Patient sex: M
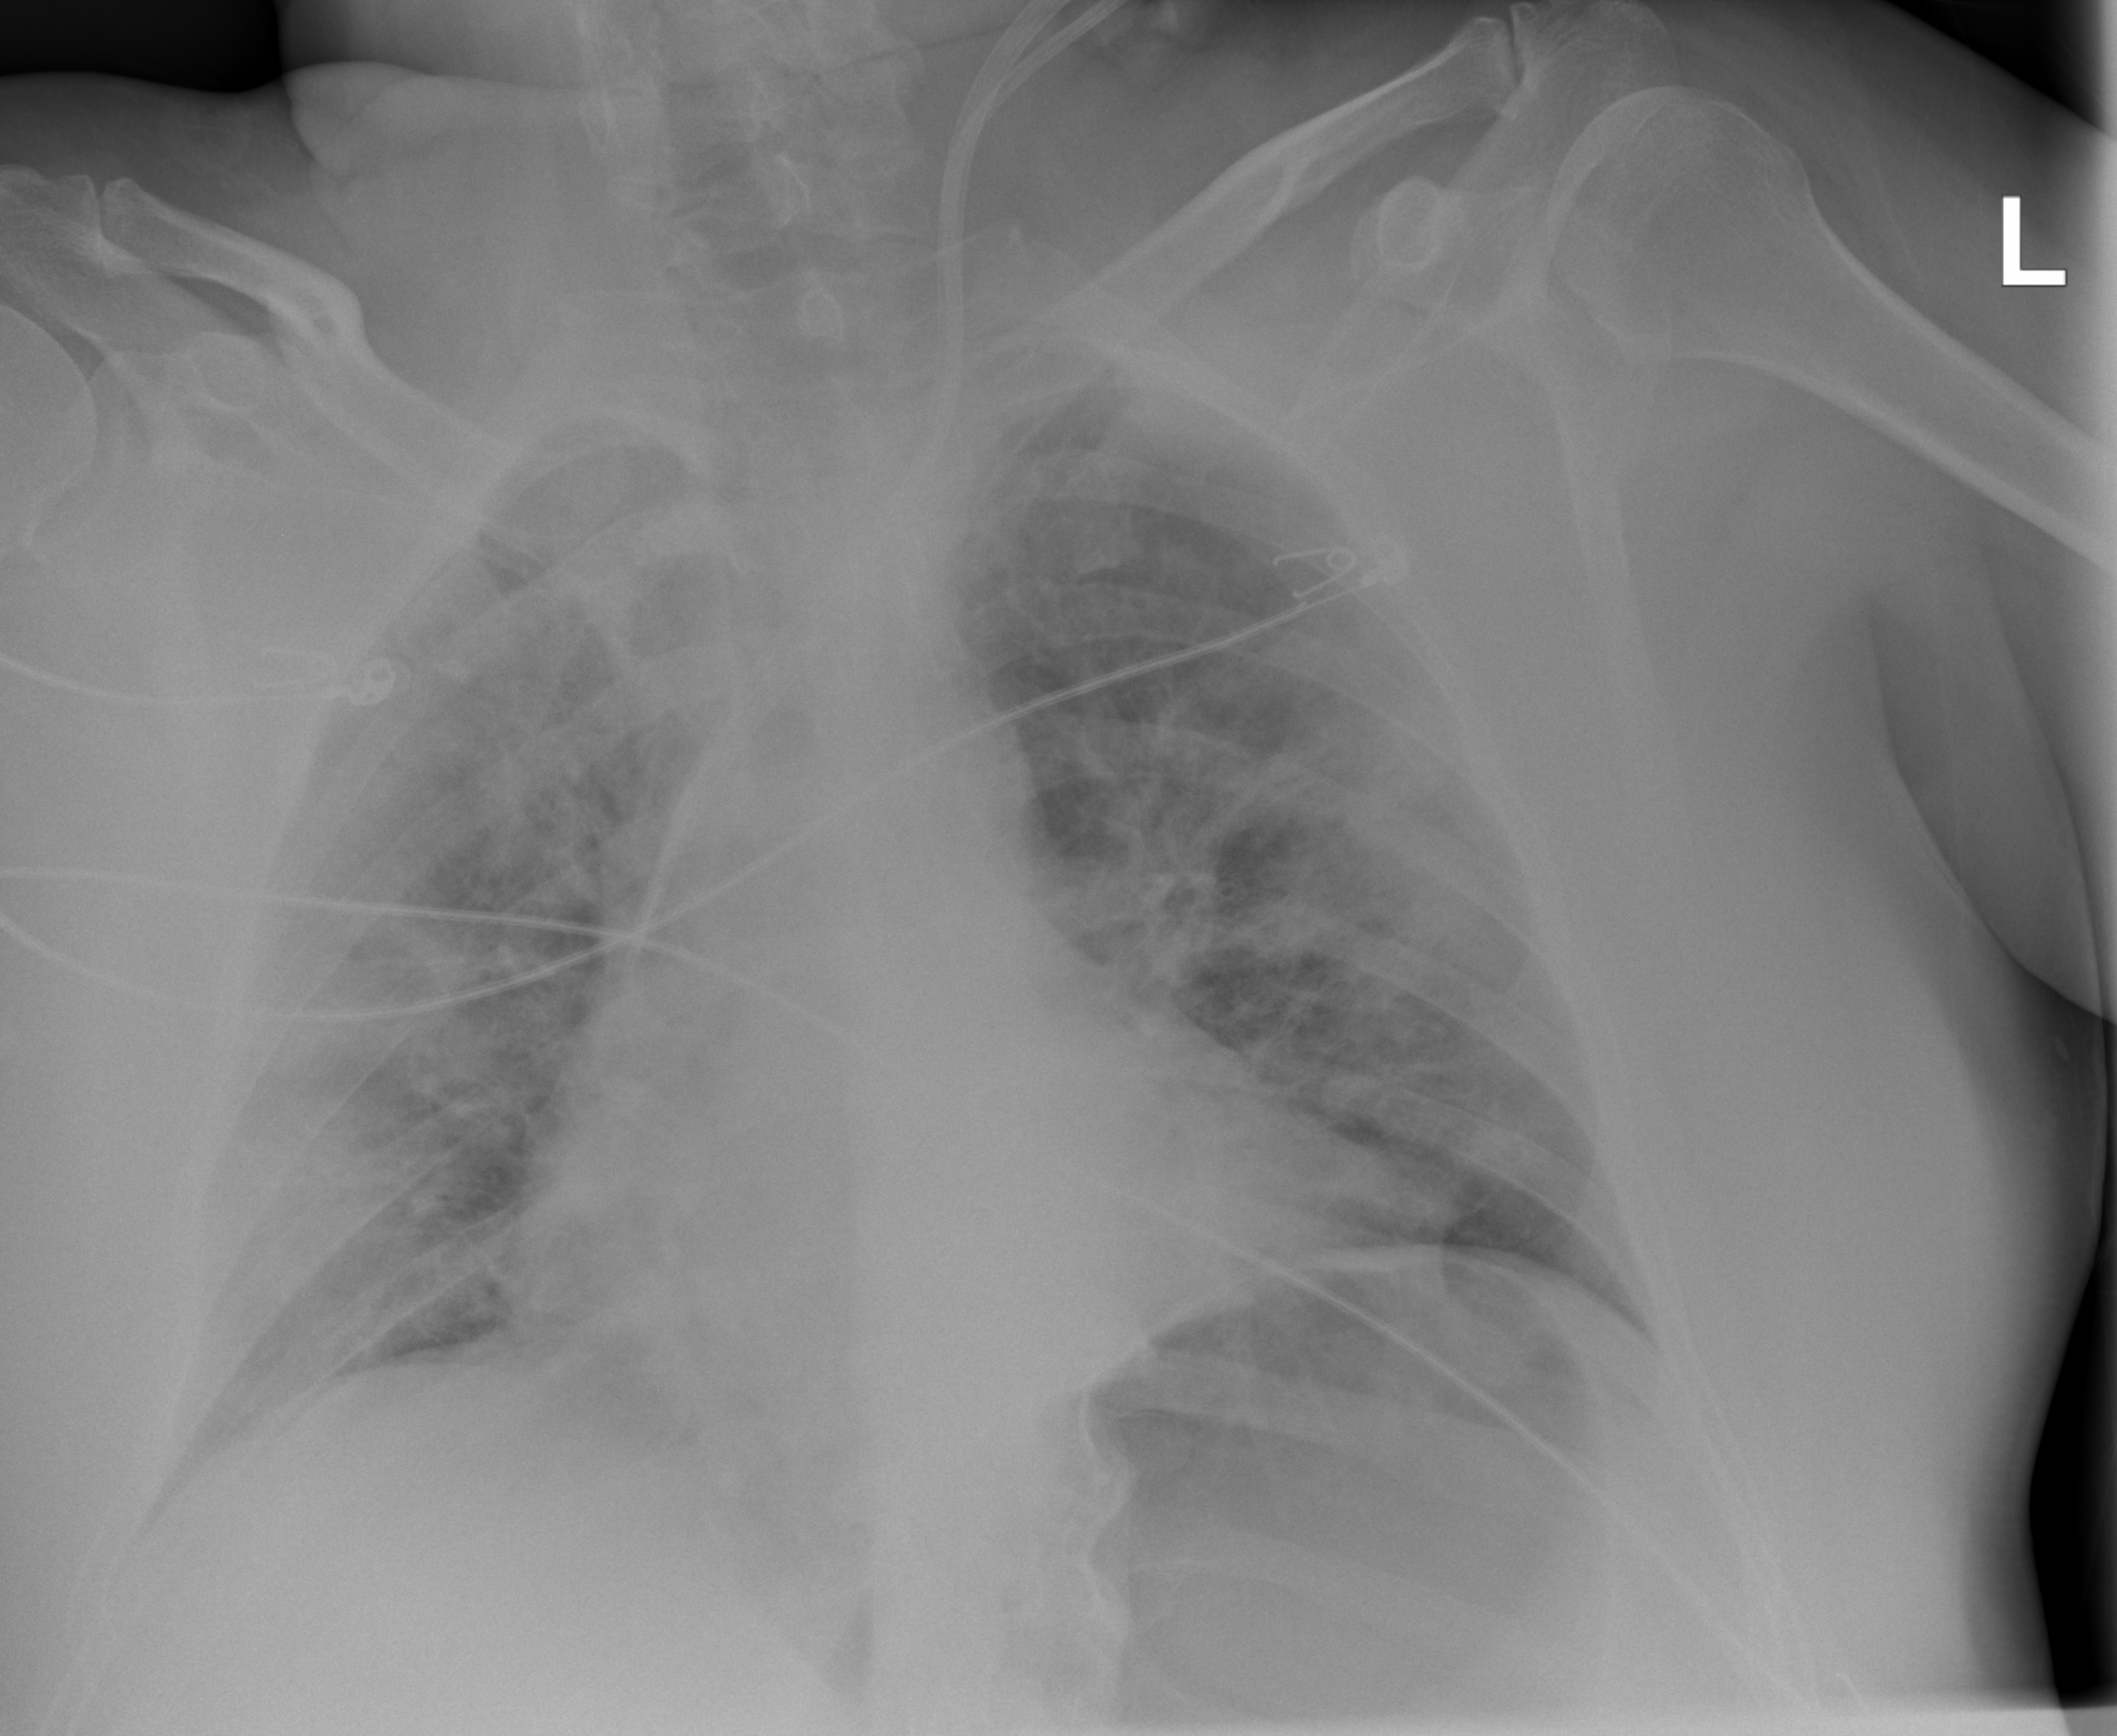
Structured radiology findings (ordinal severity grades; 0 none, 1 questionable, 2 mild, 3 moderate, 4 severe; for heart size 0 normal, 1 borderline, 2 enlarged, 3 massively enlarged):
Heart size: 1
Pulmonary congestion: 0
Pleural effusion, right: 0
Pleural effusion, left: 0
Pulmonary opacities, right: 3
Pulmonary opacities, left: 3
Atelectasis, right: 2
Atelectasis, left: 2